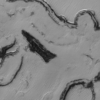
Label: not_dusty